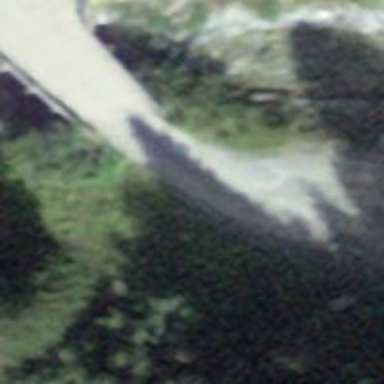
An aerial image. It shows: Gravel track crossing bridge with grade 2 track type.